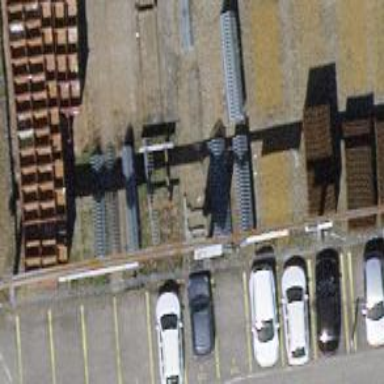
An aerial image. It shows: Single railway spur track.